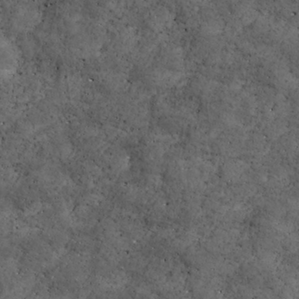
Label: non_frost